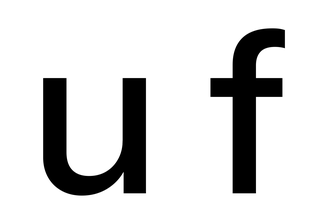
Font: InstrumentSans_Medium